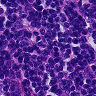
Metastatic tissue present: no